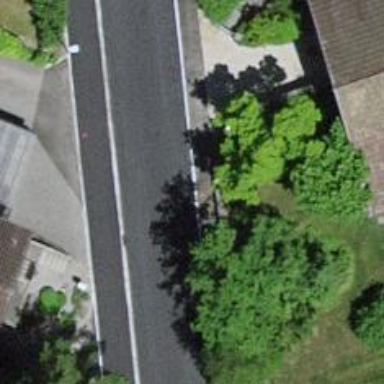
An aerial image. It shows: Residential road with asphalt surface. There is sidewalk on the left side.